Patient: sex M, age 73
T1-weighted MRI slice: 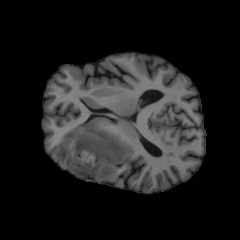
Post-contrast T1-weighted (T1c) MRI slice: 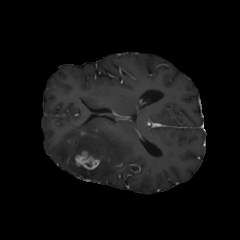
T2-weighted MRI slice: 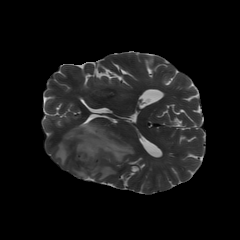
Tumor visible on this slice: yes
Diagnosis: Glioblastoma, IDH-wildtype
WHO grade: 4